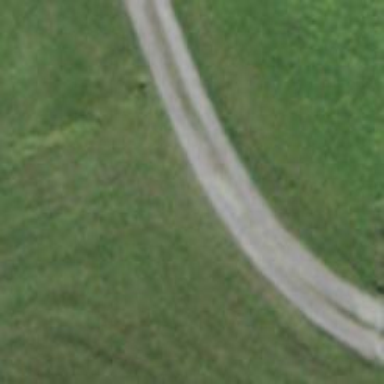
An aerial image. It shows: Gravel track with grade 2 tracktype.